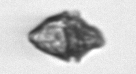
Label: Kryptoperidinium_triquetrum